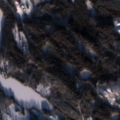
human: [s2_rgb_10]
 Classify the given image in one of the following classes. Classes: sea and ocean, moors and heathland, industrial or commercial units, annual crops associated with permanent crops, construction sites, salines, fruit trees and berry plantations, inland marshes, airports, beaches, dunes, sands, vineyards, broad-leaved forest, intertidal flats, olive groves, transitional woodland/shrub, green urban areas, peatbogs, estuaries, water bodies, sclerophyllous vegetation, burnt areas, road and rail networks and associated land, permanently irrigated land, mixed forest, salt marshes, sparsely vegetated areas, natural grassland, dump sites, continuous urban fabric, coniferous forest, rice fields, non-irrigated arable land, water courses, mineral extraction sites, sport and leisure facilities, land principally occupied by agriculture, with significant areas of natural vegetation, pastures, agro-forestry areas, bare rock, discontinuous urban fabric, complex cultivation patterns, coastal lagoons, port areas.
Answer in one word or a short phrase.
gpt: coniferous forest, mixed forest, water bodies